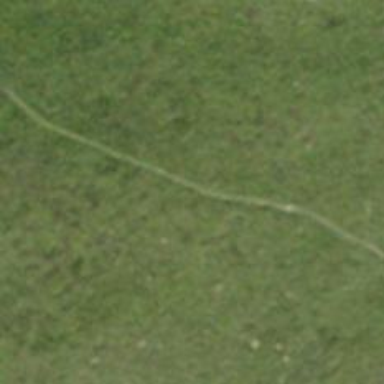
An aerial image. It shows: Path.